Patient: sex M, age 76
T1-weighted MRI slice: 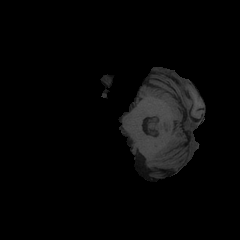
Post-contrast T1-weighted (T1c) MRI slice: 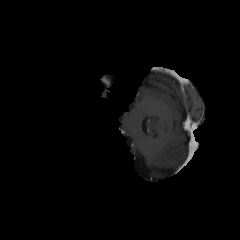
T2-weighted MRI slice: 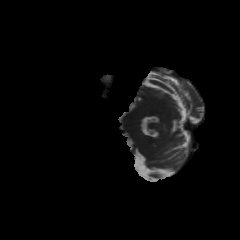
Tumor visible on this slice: no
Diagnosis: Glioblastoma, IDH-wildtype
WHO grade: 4